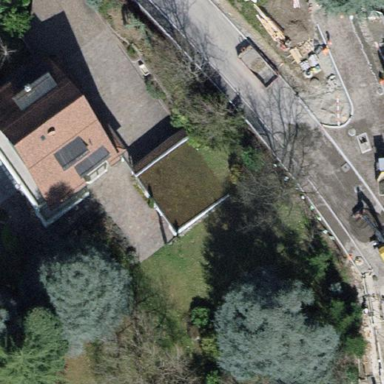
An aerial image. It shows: Garage building.